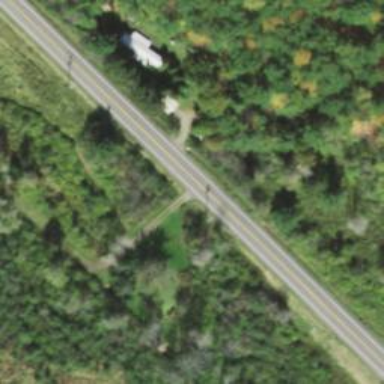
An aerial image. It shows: Primary highway.